Interaction volume radius: 10 \u00c5
Interaction volume height: 20 \u00c5
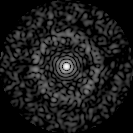
Disorder parameter: 0.8761